Question: I have a problem with the primefaces dataTable component. I dont know why it does not short the data in the table when i click on it.
'''
<p:dataTable var="garbage" value="#{resultsController.allGarbage}" dynamic="true" paginator="true" paginatorPosition="bottom" rows="10"
paginatorTemplate="{CurrentPageReport} {FirstPageLink} {PreviousPageLink} {PageLinks} {NextPageLink} {LastPageLink} {RowsPerPageDropdown}"
rowsPerPageTemplate="5,10,15">
<p:column sortBy="#{garbage[0].filename}">
<f:facet name="header">
<h:outputText value="Filename" />
</f:facet>
<h:outputText value="#{garbage[0]}" />
</p:column>
<p:column>
<f:facet name="header">
<h:outputText value="Description" />
</f:facet>
<h:outputText value="#{garbage[1]}" />
</p:column>
<p:column sortBy="#{garbage[2].uploadDate}">
<f:facet name="header">
<h:outputText value="Upload date" />
</f:facet>
<h:outputText value="#{garbage[2]}" />
</p:column>
</p:dataTable>
'''
This is the managed bean
'''
@ManagedBean
@RequestScoped
public class ResultsController {
@EJB
private ISearchEJB searchEJB;
private Garbage[] garbage;
public List<Garbage[]> getAllGarbage() {
return searchEJB.findAllGarbage();
}
public Garbage[] getGarbage() {
System.out.println("VALUES!!!!!!!!" + garbage[0].getFilename());
return garbage;
}
public void setGarbage(Garbage[] garbage) {
this.garbage = garbage;
}
'''
}
This is the EJB that allows data access
'''
@Stateless(name = "ejbs/SearchEJB")
'''
public class SearchEJB implements ISearchEJB {
'''
@PersistenceContext
private EntityManager em;
public List<Garbage[]> findAllGarbage() {
Query query = em.createNamedQuery("findAllGarbage");
return query.getResultList();
}
'''
}
And this is the entity(Data representation)
'''
@NamedQuery(name = "findAllGarbage", query = "SELECT g.filename, g.description, g.uploadDate FROM Garbage g;")
@Entity
public class Garbage {
@Id
@GeneratedValue
@Column(nullable = false)
private Long id;
@Column(nullable = false)
private String filename;
@Column(nullable = false)
private String fileType;
@Column(nullable = false)
private String uploadDate;
@Column(nullable = false)
private String destroyDate;
@Lob
@Column(nullable = false)
private byte[] file;
@Column(nullable = false)
private String description;
...//Getters and Setters
'''
As shown in the image there is no changes when the sort buttons are clicked:

This is what the console says:
> SEVERE: Error in sorting
'''
public List<Garbage> findAllGarbage() {
Query query = em.createNamedQuery("findAllGarbage");
List<Garbage> gList = new ArrayList();
for (Object o: query.getResultList()) {
Garbage tmpG = new Garbage();
tmpG.setFilename(((Garbage) o).getFilename());
tmpG.setUploadDate(((Garbage) o).getUploadDate());
tmpG.setDescription(((Garbage) o).getDescription());
gList.add(tmpG);
}
return gList;
}
'''
The modified managed bean
'''
@ManagedBean
@RequestScoped
public class ResultsController {
@EJB
private ISearchEJB searchEJB;
private Garbage garbage;
public List<Garbage> getAllGarbage() {
return searchEJB.findAllGarbage();
}
public Garbage getGarbage() {
return garbage;
}
public void setGarbage(Garbage garbage) {
this.garbage = garbage;
}
'''
}
The modified JSF
'''
<p:dataTable var="garbage" value="#{resultsController.allGarbage}" dynamic="true" paginator="true" paginatorPosition="bottom" rows="10"
paginatorTemplate="{CurrentPageReport} {FirstPageLink} {PreviousPageLink} {PageLinks} {NextPageLink} {LastPageLink} {RowsPerPageDropdown}"
rowsPerPageTemplate="5,10,15">
<p:column sortBy="#{garbage.filename}" parser="string">
<f:facet name="header">
<h:outputText value="Filename" />
</f:facet>
<h:outputText value="#{garbage.filename}" />
</p:column>
<p:column>
<f:facet name="header">
<h:outputText value="Description" />
</f:facet>
<h:outputText value="#{garbage.description}" />
</p:column>
<p:column sortBy="#{garbage.uploadDate}" parser="string">
<f:facet name="header">
<h:outputText value="Upload date" />
</f:facet>
<h:outputText value="#{garbage.uploadDate}" />
</p:column>
</p:dataTable>
'''
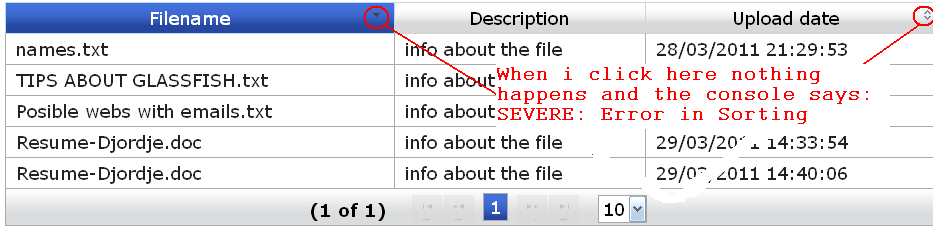
Answer: From the <URL> I read the following:
> The return type of the SELECT clause
is defined by the result types of the
select expressions contained within
it. If multiple expressions are used,
the result of the query is an
Object[], and the elements in the
array correspond to the order of the
expressions in the SELECT clause, and
in type to the result types of each
expression.
Now your query looks like:
'''
SELECT g.filename, g.description, g.uploadDate FROM Garbage g;
'''
From your entity class 'Garbage' I read that 'filename', 'description', 'uploadDate' are Strings. Then your query returns a list of 'Object[]' and each array element contains a String and not a 'Garbage' object.
If your array contains Strings and not Garbage, you cannot call 'garbage[0].filename' in your facelet.
Try to change your Query in the following way:
'''
SELECT g FROM Garbage g;
'''
Then you get a 'List<Garbage>'. In the 'SearchEJB' change the method signature to the following:
'''
public List<Garbage> findAllGarbage()
'''
Change the methods in your 'ResultsController' managed bean accordingly (now you always need a 'List<Garbage>' and not a 'List<Garbage[]>').
Finally modify your 'p:dataTable' (shown for the first column):
'''
<p:column sortBy="#{garbage.filename}">
<f:facet name="header">
<h:outputText value="Filename" />
</f:facet>
<h:outputText value="#{garbage.filename}" />
</p:column>
'''
If you want to keep your query you could convert the 'Object[]' into a list of 'Garbage' objects and leave the missing fields empty. Something like this (add a constructor to your Garbage class):
'''
List<Garbage> gList = new ArrayList();
for (Object[] o: query.getResultList()) {
gList.add(new Garbage(o[0], o[1], o[2]);
}
'''
In your update you missed again, that your array contains strings. And the strings are ordered as your select expression is ordered: element 0: filename, element 1: description, element 2: uploadDate.
Change your loop in the following way:
'''
for (Object o: query.getResultList()) {
Garbage tmpG = new Garbage();
tmpG.setFilename(o[0]);
tmpG.setDescription(o[1]);
tmpG.setUploadDate(o[2]);
gList.add(tmpG);
}
'''